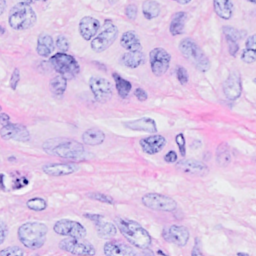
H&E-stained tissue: Breast